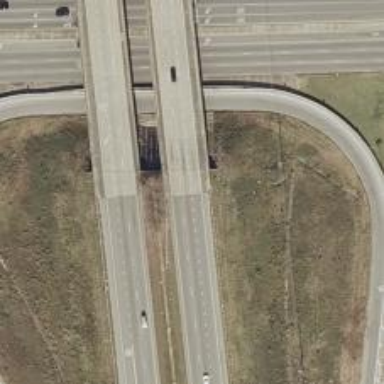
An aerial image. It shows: Asphalt trunk highway which is also expressway.